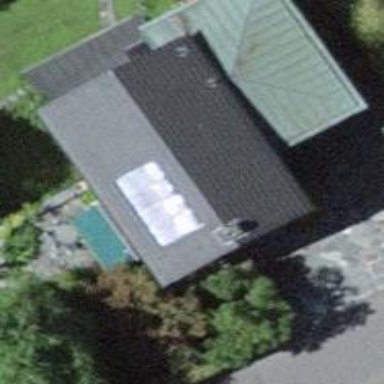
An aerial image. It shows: Solar power generator with photovoltaic panels.